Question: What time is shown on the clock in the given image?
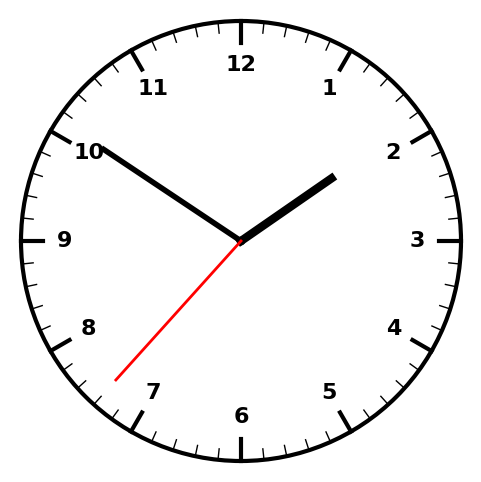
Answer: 01:50:37